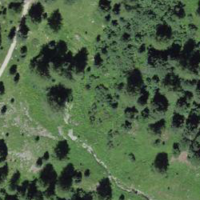
EUNIS habitat code: 43
Species observed at this site:
Euphorbia cyparissias
Lophophanes cristatus
Nucifraga caryocatactes